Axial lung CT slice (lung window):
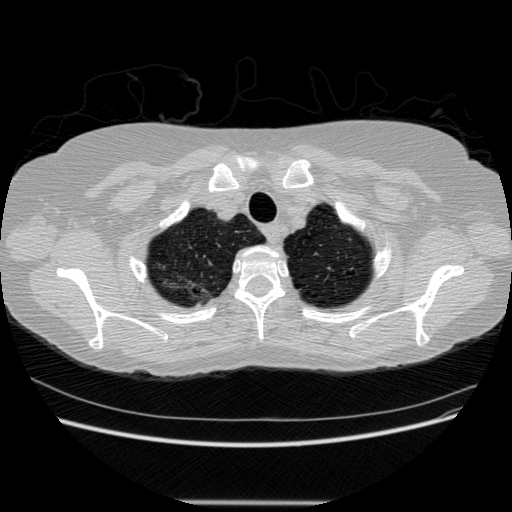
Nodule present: no